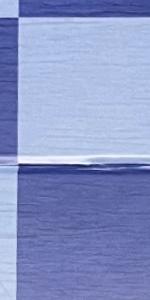
Label: Empty